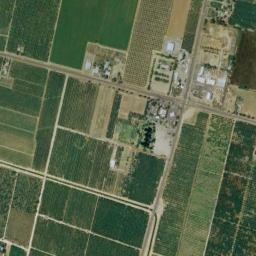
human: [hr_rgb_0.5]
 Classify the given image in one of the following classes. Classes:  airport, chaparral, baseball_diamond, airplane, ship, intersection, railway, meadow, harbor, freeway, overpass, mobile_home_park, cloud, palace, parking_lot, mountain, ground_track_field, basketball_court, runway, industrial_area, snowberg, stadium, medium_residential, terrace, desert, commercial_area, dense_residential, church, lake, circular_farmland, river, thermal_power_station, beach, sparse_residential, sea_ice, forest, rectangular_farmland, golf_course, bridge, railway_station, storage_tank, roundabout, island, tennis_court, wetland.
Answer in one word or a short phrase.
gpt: rectangular_farmland